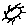
Label: sun